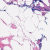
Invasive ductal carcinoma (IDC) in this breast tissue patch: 0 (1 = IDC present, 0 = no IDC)